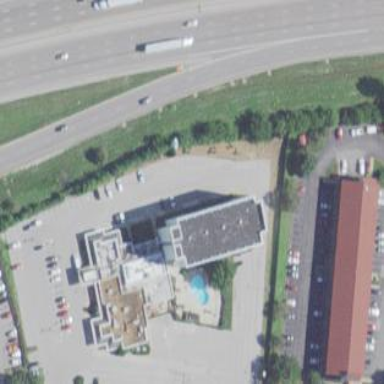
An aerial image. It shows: Hotel building.